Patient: sex M, age 32
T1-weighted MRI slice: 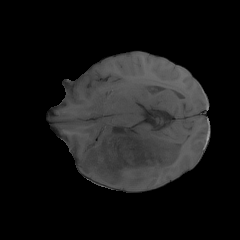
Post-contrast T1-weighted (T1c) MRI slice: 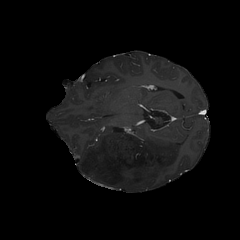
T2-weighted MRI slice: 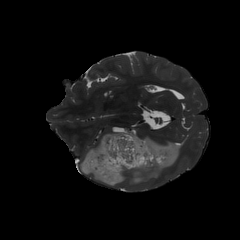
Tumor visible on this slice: yes
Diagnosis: Astrocytoma, IDH-mutant
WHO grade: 2